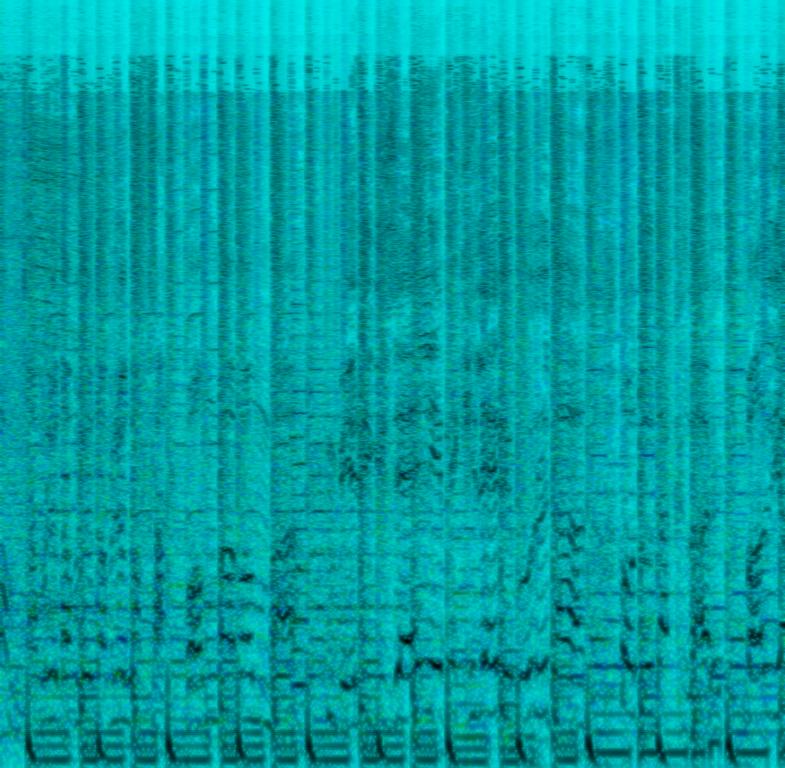
This dance pop song features a male voice singing the main melody in a foreign language. This is accompanied by percussion playing a dance beat. The percussion is programmed. The bass plays the root notes of the chords. Synth sounds are played in the background. Bowed lute play fills in between lines to give this song a middle-eastern feel. This song can be played in a club. The mood of this song is flirty.